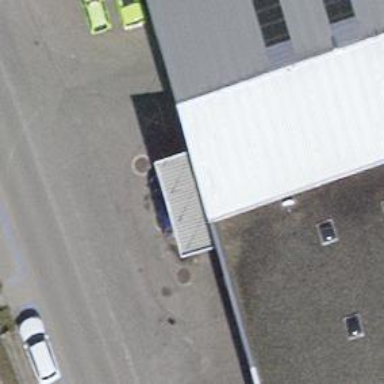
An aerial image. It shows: Fuel station.